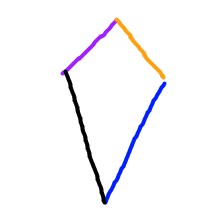
Shape: kite